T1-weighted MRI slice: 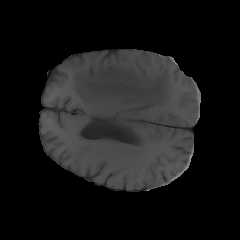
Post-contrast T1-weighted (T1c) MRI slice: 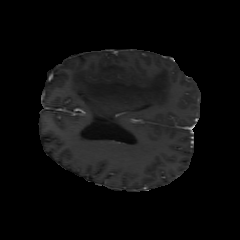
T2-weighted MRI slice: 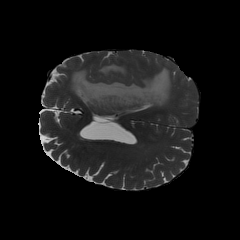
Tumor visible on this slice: yes